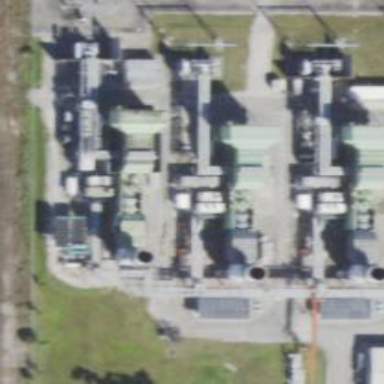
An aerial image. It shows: Gas turbine generator powered by gas.